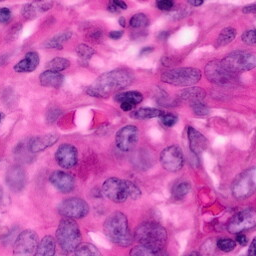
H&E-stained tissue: Pancreatic